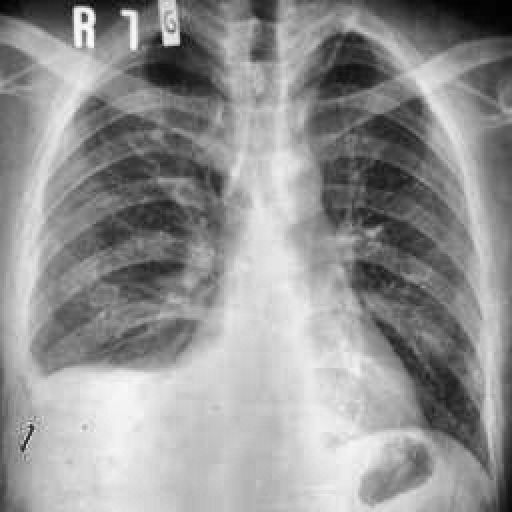
Finding: TUBERCULOSIS